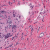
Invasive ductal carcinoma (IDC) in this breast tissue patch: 0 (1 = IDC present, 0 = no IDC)